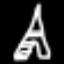
Label: The Eiffel Tower